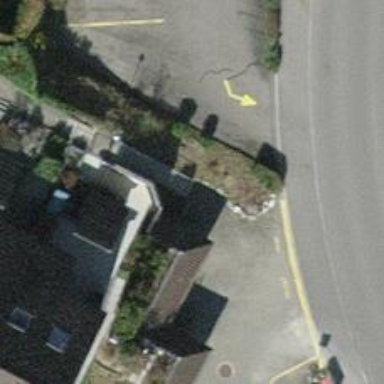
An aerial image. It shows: Set of steps on the road.